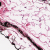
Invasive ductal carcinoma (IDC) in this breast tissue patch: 0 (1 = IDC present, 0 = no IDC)